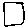
Label: square